Question: I'm plotting data in logarithmic scale using , and letting Matlab mark the axes with auto ticks and tick labels.
This generally works well, except when the range does not include a power of ten. In these cases, I get tick marks like: 10^2.2 10^2.3 10^2.4 ...
Which are really uncomfortable to read and interpret!

Is there a way to force the tick labels to correct exponential notation (ie 150 x 10^2) ?
(hardcoding the labels isn't an option because axes range changes dynamically)
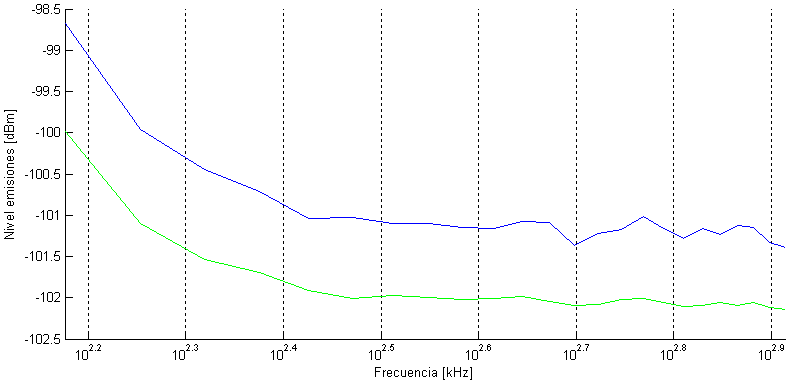
Answer: Ok, I solved it using sprintf:
'''
xt = get(gca,'xtick')
xt_label = sprintf('%.2e|',xt)
set(gca,'xticklabel',xt_label)
'''
Now I get: